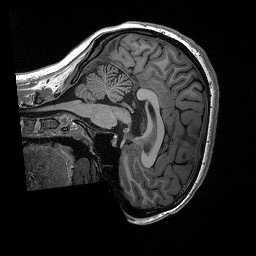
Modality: T1w
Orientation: sagittal
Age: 21
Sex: female